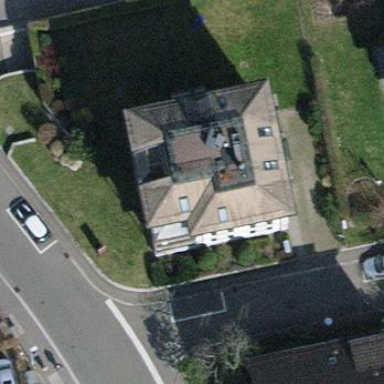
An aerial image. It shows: Building with half-hipped roof shape.